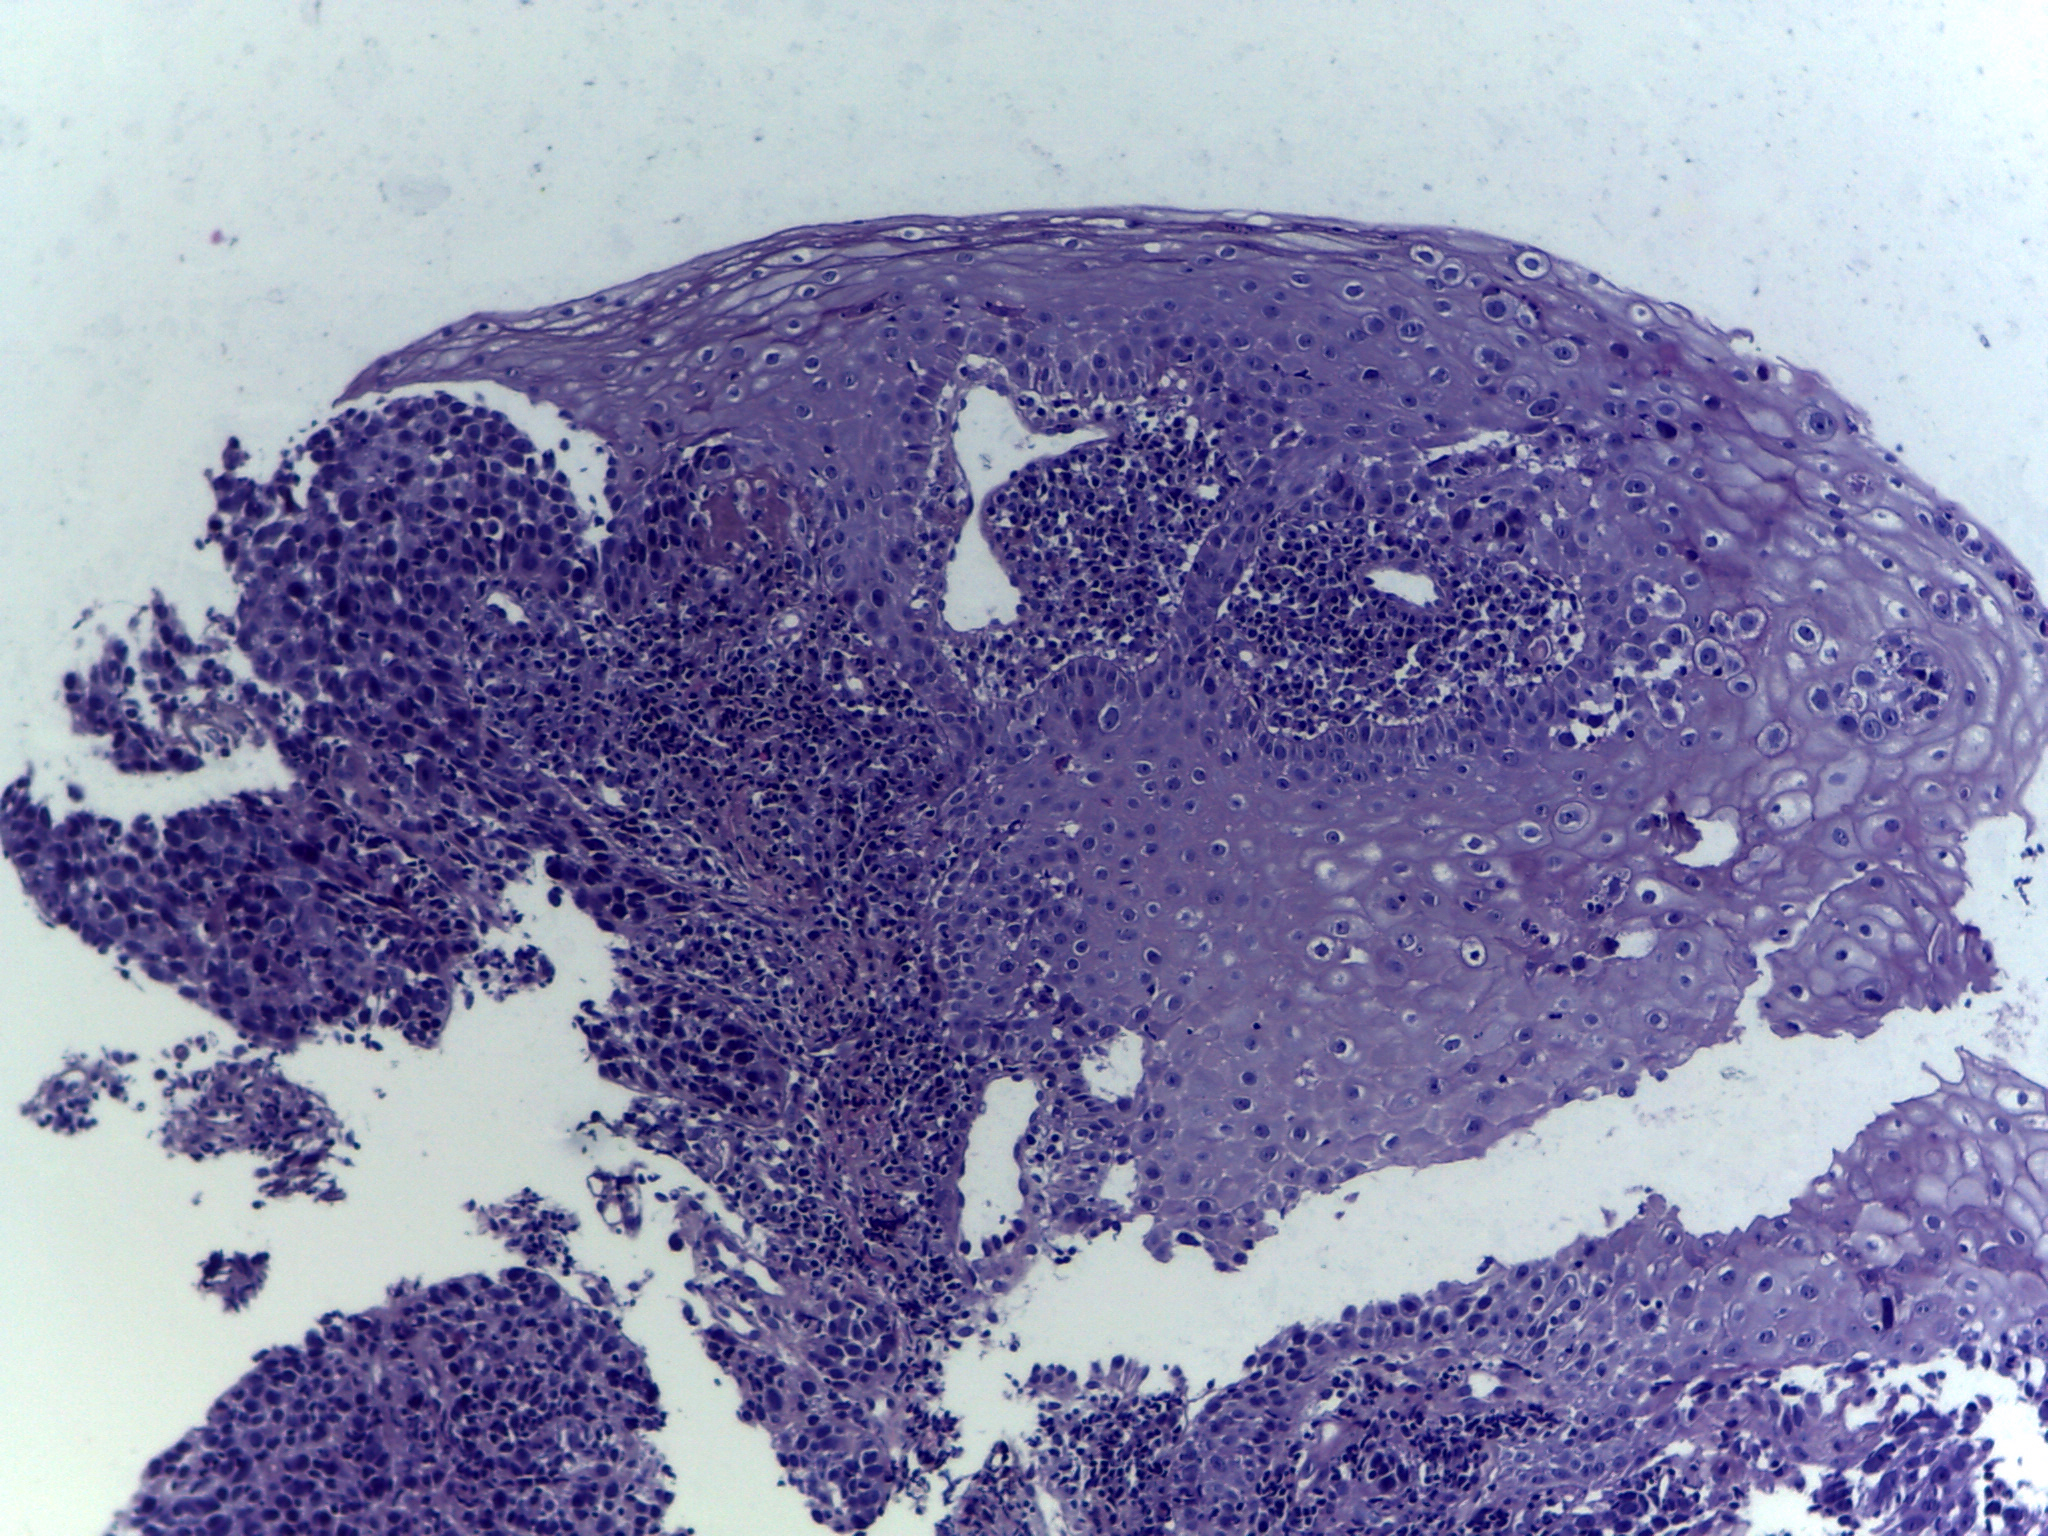
Diagnosis: OSCC